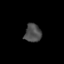
Tissue: skin
Cell type: Epithelial cells
Senescence score: 0.255
Nuclear area (px): 304
Mean DAPI intensity: 75.299